Question: To explain further, I have the following code in my Rails app Layout:
'''
<!-- Stuff omitted -->
<% unless flash.empty? %>
<%= flash.each do |name, msg| %>
<%= content_tag :div, msg, :id => "flash_#{name}" %>
<% end %>
<% end %>
<%= yield %>
'''
And for the controller:
'''
#stuff omitted
def create
user = User.authenticate(params[:email], params[:password])
if user
session[:user_id] = user.id
redirect_to root_url, :notice => "Logged in!"
else
flash.now.alert = "Invalid email or password"
render :new
end
end
'''
Ok, so, If I happen to fail the authentication, this is what I'm seeing in the browser:

Can you guys tell me why is the hash({:alert => "Invalid email or password"}) appearing under the message? I'm really clueless about what is wrong,
(BTW, This is taken from Rails Casts #250)
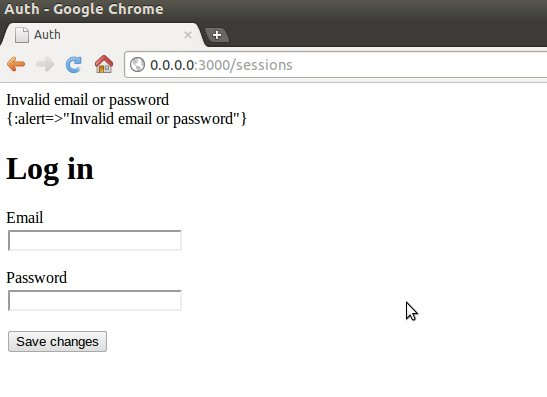
Answer: Just remove the equal sign from the start of the loop:
'''
<!-- Stuff omitted -->
<% unless flash.empty? %>
<% flash.each do |name, msg| %>
<%= content_tag :div, msg, :id => "flash_#{name}" %>
<% end %>
<% end %>
<%= yield %>
'''
Because it tells ERB to print entire 'flash' variable.